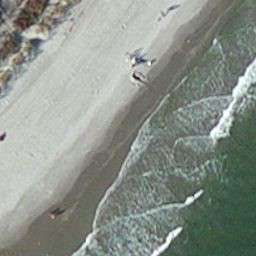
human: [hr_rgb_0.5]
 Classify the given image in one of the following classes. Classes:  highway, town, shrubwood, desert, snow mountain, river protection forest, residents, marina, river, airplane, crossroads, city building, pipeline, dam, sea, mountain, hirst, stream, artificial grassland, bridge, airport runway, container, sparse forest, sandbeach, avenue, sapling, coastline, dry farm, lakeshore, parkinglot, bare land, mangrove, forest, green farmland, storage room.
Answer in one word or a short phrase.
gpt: coastline